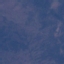
Land use / land cover class: HerbaceousVegetation